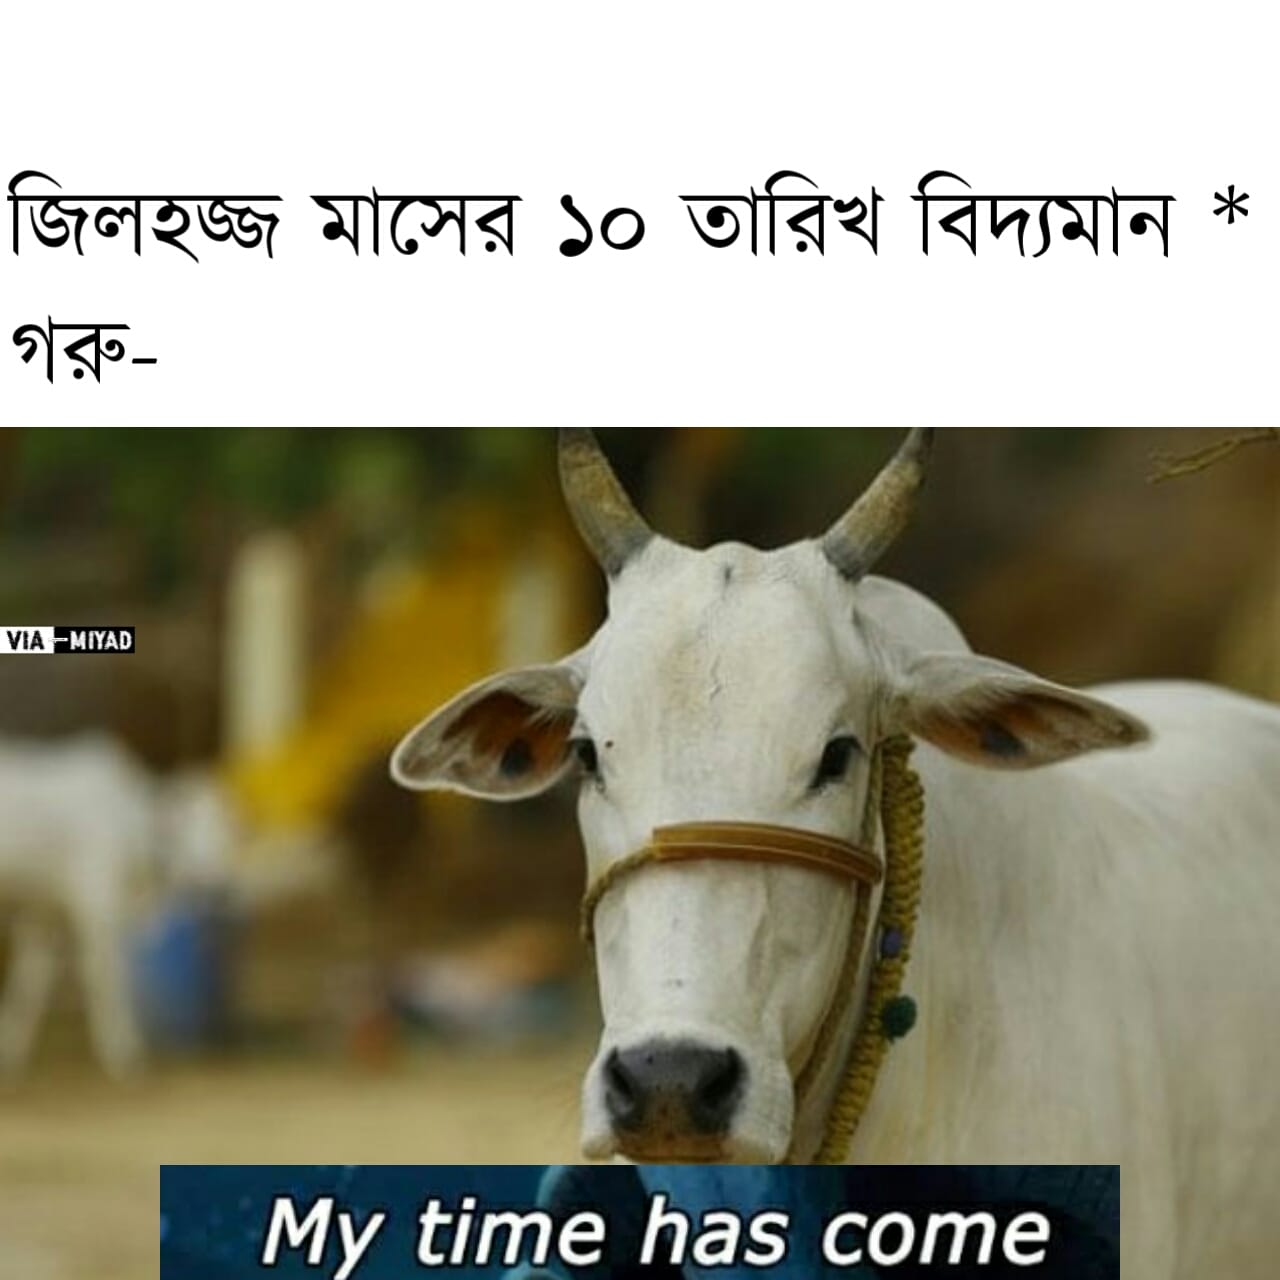
Caption: জিলহজ্জ মাসের ১০ তারিখ বিদ্যমান *    গরু -  My time has come
Label: non-hate